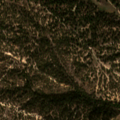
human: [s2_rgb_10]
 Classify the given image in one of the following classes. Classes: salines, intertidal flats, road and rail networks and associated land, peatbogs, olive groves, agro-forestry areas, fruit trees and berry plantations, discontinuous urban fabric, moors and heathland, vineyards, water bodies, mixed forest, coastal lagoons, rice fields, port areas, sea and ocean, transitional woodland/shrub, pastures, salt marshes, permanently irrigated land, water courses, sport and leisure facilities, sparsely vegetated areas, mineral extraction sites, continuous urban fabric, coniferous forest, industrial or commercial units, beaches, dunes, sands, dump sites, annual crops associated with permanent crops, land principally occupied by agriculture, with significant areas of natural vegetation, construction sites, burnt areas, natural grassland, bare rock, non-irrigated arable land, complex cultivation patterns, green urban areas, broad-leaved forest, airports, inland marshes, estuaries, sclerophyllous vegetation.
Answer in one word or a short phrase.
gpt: agro-forestry areas, mixed forest